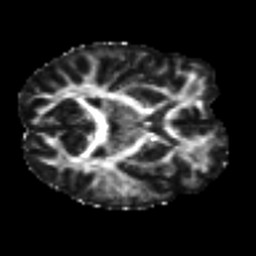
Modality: FA
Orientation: axial
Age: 29
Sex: female
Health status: ill
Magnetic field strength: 3 T
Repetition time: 8.4 s
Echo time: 0.0926 s